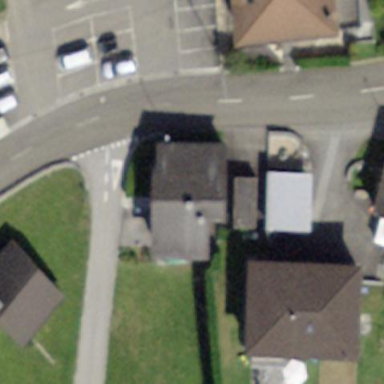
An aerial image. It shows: Parking area.